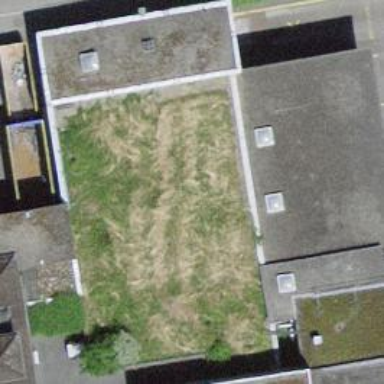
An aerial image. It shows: Hospital building with flat grass roof.